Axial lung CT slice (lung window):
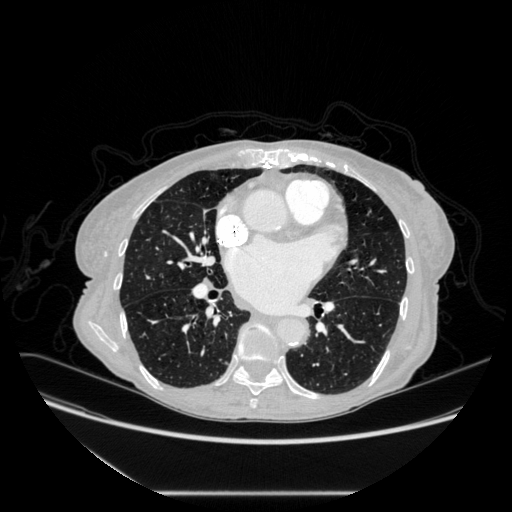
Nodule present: no